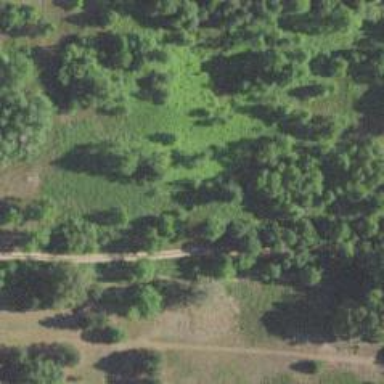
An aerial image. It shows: Historical abandoned railway spur.